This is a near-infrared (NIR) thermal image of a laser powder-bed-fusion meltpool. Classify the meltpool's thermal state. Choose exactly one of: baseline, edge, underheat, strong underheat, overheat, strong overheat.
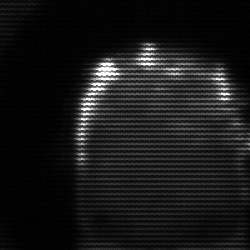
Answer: baseline